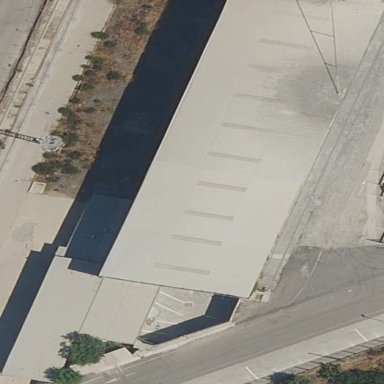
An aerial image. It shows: Industrial building.